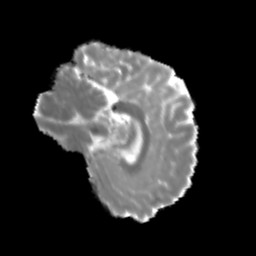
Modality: MD
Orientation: sagittal
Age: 25
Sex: male
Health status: healthy
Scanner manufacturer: siemens
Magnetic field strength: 3 T
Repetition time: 3.6 s
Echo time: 0.092 s